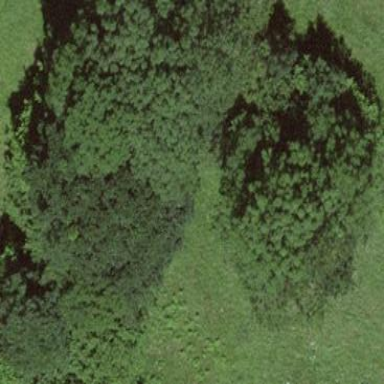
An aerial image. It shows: Forest area.